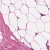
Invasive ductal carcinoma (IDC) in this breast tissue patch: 1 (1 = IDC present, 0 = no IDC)